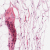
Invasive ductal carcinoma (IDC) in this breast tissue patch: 0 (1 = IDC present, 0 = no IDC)